Field crop: tomato
Growth stage: 2
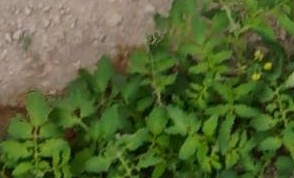
Species: tomato